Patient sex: F
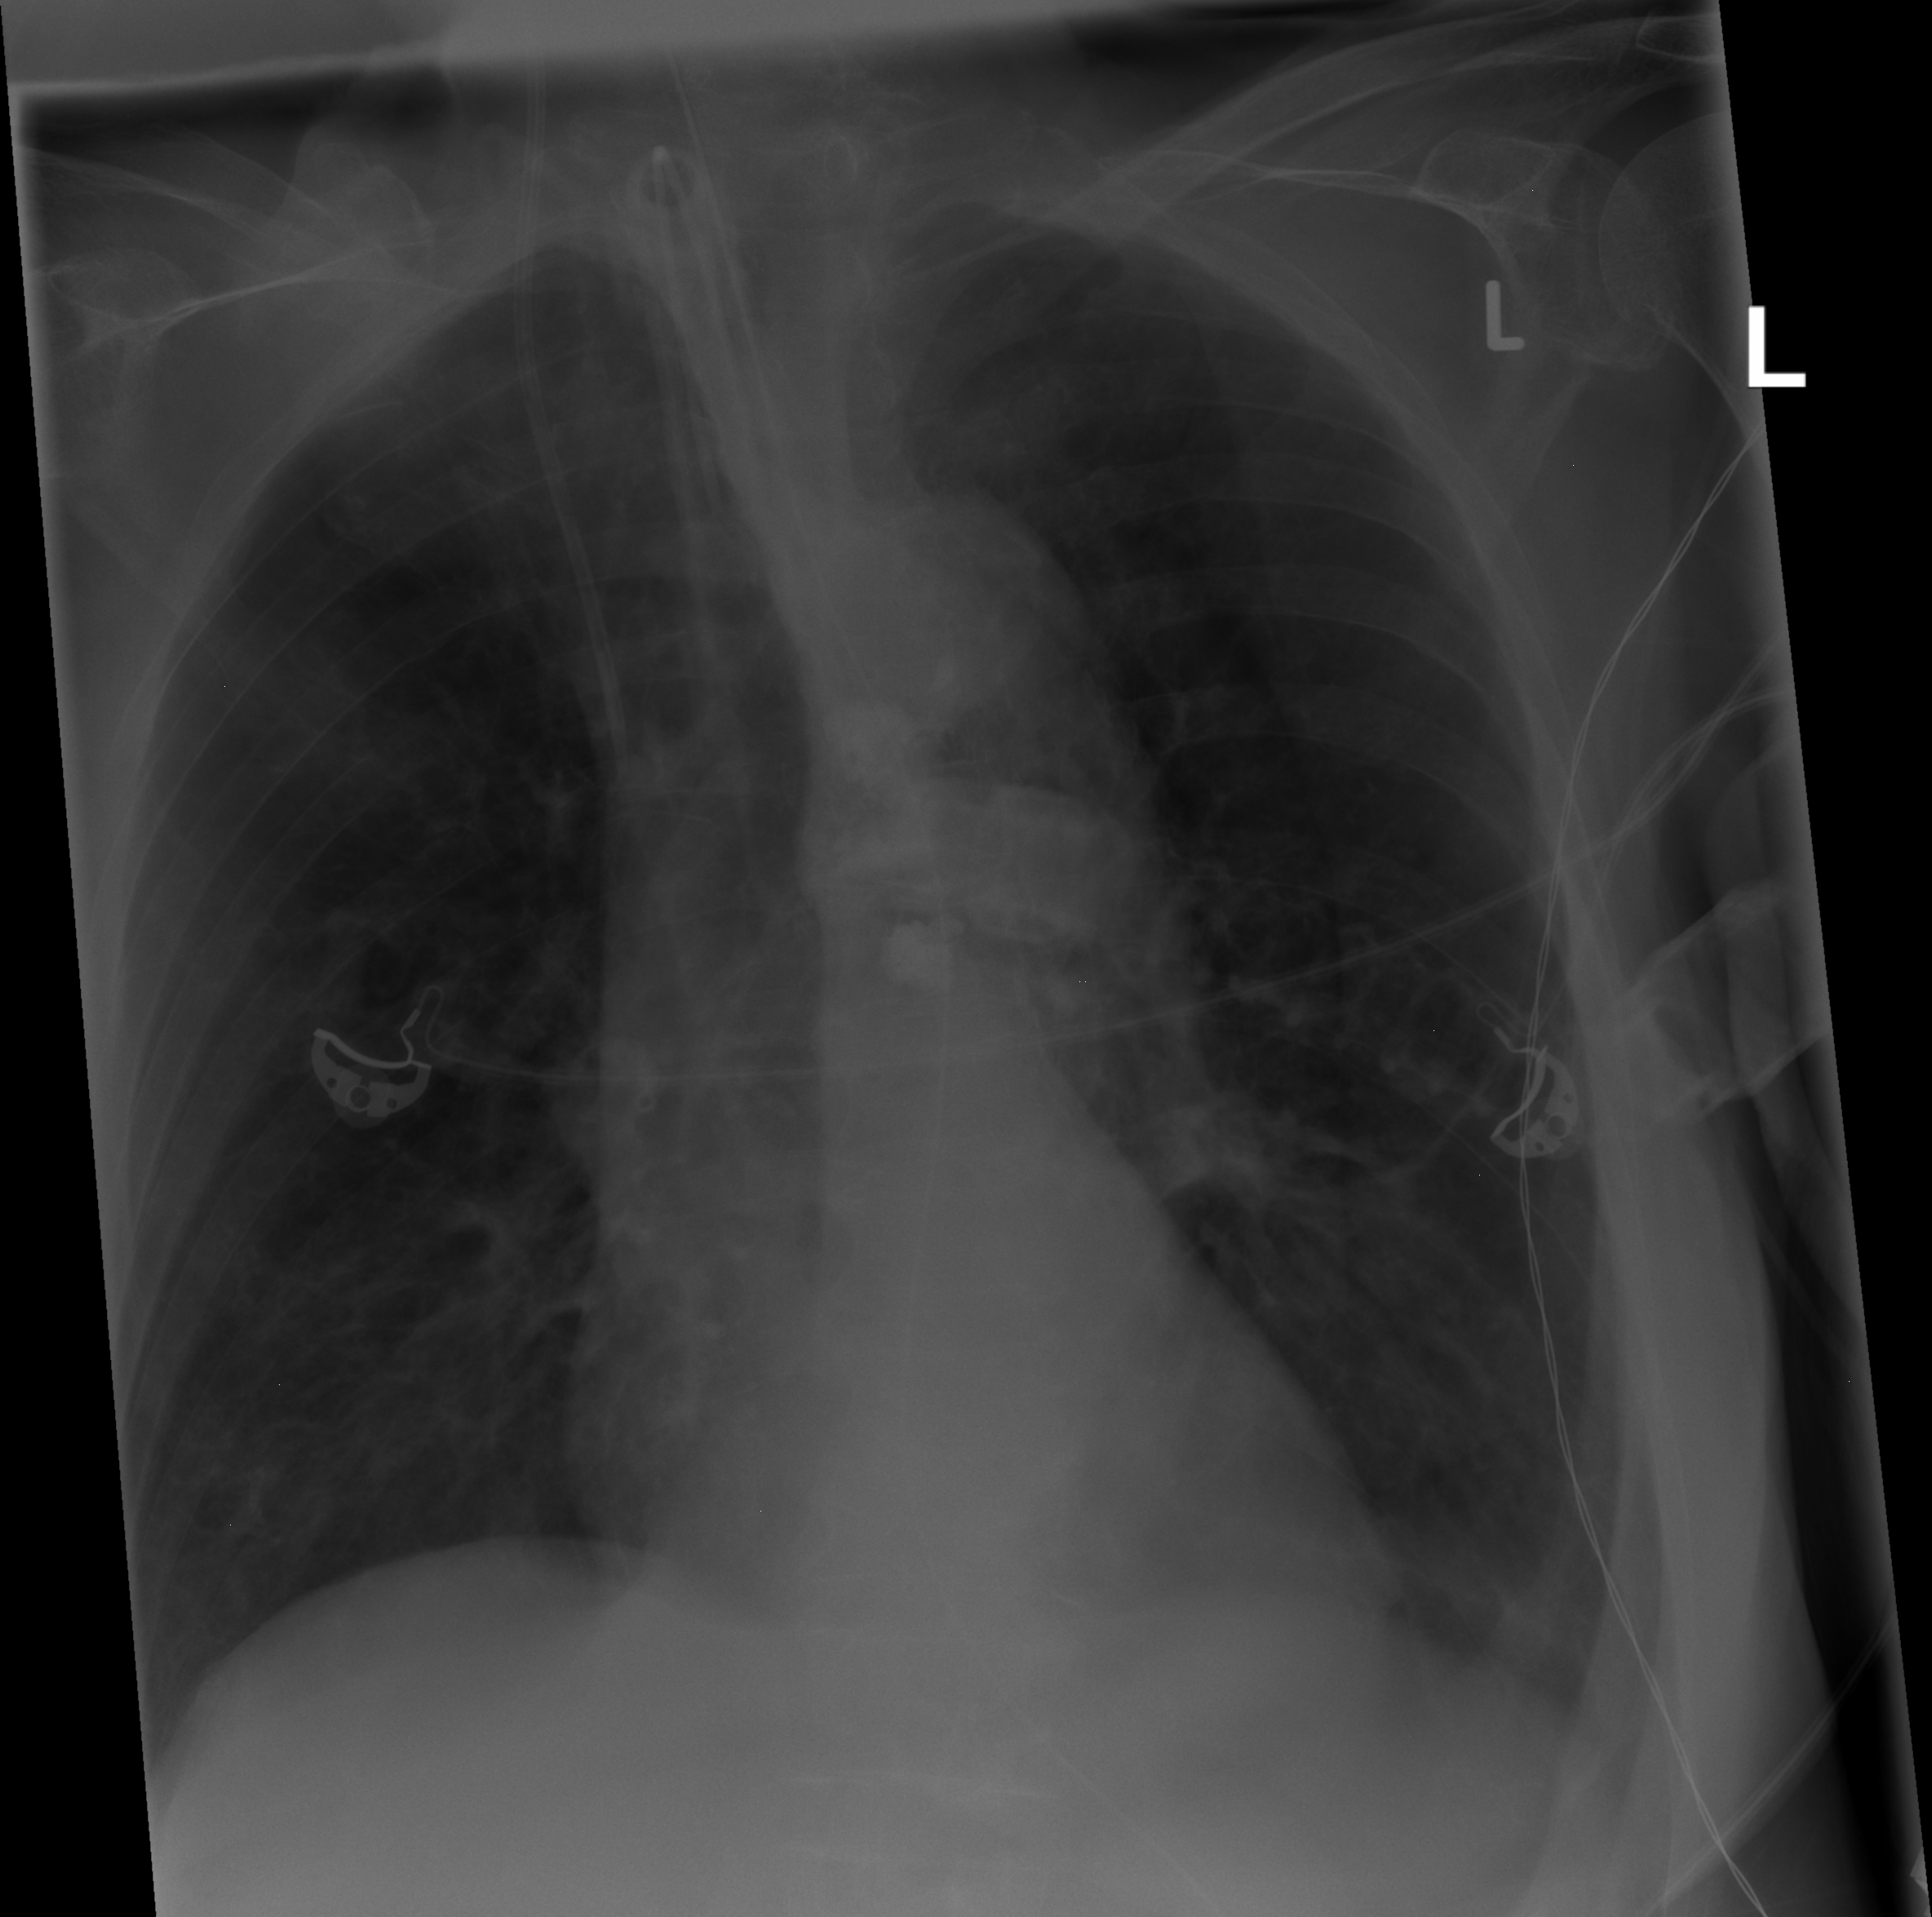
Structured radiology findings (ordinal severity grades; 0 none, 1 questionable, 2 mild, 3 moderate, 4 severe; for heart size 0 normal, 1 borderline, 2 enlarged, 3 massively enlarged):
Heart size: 0
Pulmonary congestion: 0
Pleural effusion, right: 0
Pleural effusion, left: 1
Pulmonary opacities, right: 0
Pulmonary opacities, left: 0
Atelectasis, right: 0
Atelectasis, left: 0